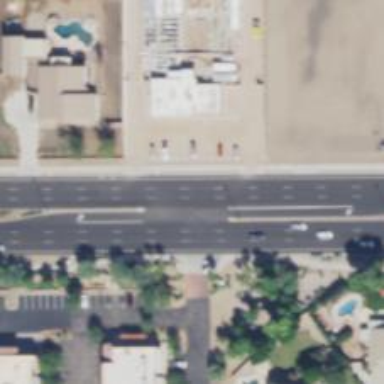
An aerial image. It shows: Secondary link road with asphalt surface.